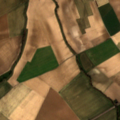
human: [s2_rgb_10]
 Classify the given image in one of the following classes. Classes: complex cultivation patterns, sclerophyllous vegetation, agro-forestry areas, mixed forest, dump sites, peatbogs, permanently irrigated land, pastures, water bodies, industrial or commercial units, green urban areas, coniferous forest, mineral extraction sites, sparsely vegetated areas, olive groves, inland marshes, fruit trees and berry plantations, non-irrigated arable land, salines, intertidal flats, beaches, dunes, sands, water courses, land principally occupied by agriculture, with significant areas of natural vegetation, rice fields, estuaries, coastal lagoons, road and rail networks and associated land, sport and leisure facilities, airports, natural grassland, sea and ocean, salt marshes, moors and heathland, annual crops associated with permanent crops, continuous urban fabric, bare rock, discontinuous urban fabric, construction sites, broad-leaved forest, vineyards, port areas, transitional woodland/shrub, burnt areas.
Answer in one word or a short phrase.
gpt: non-irrigated arable land, pastures